Question: I want to create a custom control using Infragistics UltraGrid control. I want to add a button on top of the UltraGrid which exports data as excel. You can get better idea by viewing below image.

This grid is used many times in my project so that i need it in a user control. I have tried to create it but when i add this control in my project i cannot access all actual properties of that UltraGrid.
please help...
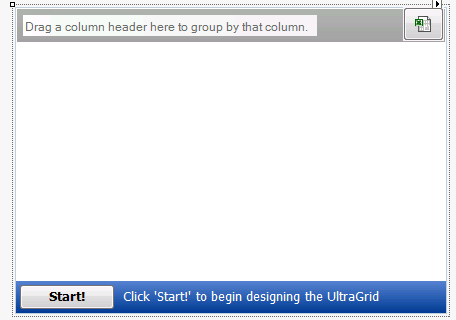
Answer: You are creating a 'composite control'. Normally this means that you can't access the composing controls from the form where you want to position your usercontrol. Usually you need to provide the code to access the underlying properties and events of the controls that compose your UserControl.
For example, supposing that you want to change the caption of the UltraWinGrid inside your user control, you should write a get/set property like this in the code of the UserControl.
'''
public string GridText
{
get
{
return ultraGrid1.Text;
}
set
{
ultraGrid1.Text = value;
}
}
'''
As you can imagine, this is not a trivial task with a control like the Infragistics UltraWinGrid that has probably thousands of properties. Not to mention the long list of events.
<URL> from Microsoft about building a Composite Control and that explain the problem with properties of the underlying controls.
A simple workaround (NOT RECOMMENDED) could be to change the property Modifiers of the UltraWinGrid and of the button from Private to Public. In this way the grid reference is available from the properties of the UserControl and you can program it as before.
'''
userControl1.ultraGrid1.Text = "My User Control";
'''
However this is not recommended because you give full access to the composing controls and this, in certain situations, could be not desiderable. It largely depends on your using scenario.